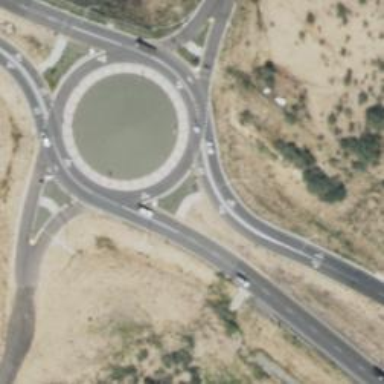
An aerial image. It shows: Roundabout on trunk road with asphalt surface.